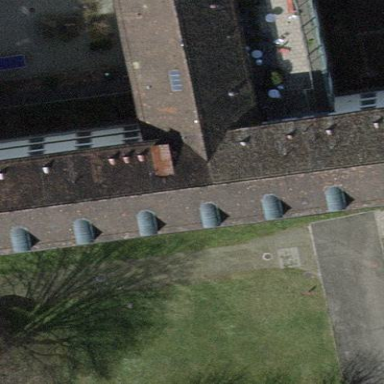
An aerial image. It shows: The building has pyramidal roof.